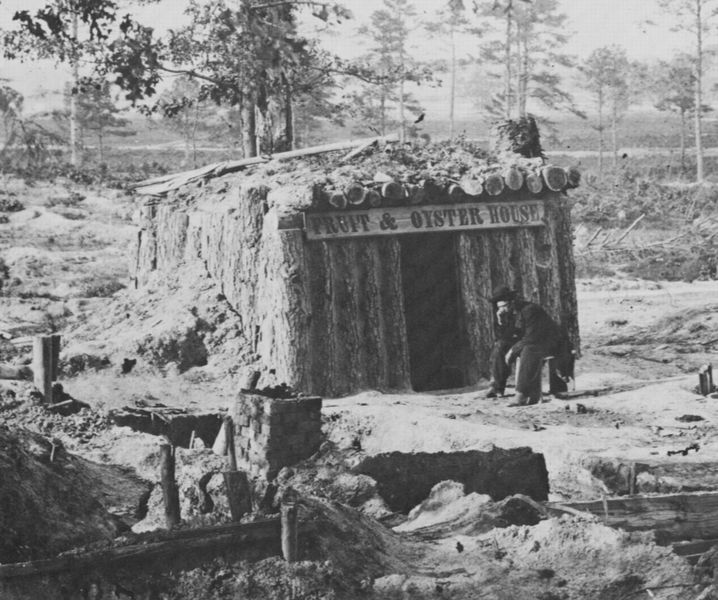
Titel: Bombensicheres Restaurant bei Petersburg
Künstler: Mathew B. Brady
Schlagwörter: baum, dunkel, laub, mann, schatten, baumstämme, bäume, landschaft, sand, sitzen, grau, hell, holz, hut, licht, schwarz, stroh, tür, weiss, dach, gebäude, gras, haus, obst, bart, hose, jacke, arm, mensch, steine, hände, erde, natur, pfähle, hütte, sonne, boden, pflanzen, wald, frucht, früchte, schrift, geschäft, schuhe, lehm, ziegel, amerika, laden, werbung, hocker, draussen, korb, balken, bohlen, nachdenklich, warten, foto, fotografie, photographie, melone, eingang, schild, ruine, brett, denker, kiste, stiefel, photo, holzbrett, hubi, holzhütte, wildnis, austern, schwar, baracke, baustelle, behausung, blöcke, jude, bude, cowboyhut, blockhütte, kundschaft, werbeschild, house, fruit, oyster, &, fruit & oyster house